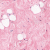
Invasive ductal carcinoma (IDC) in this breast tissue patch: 0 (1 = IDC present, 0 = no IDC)